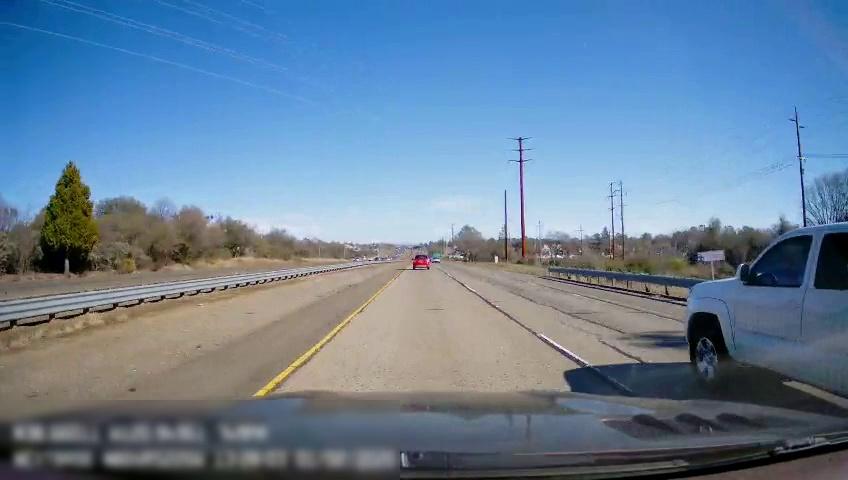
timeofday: Day
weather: Sunny
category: Drivable Space
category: Vehicles | SUV
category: Vehicles | Truck
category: Lanes | Current Lane
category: Lanes | Current Lane
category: Lanes | Alternate Lane